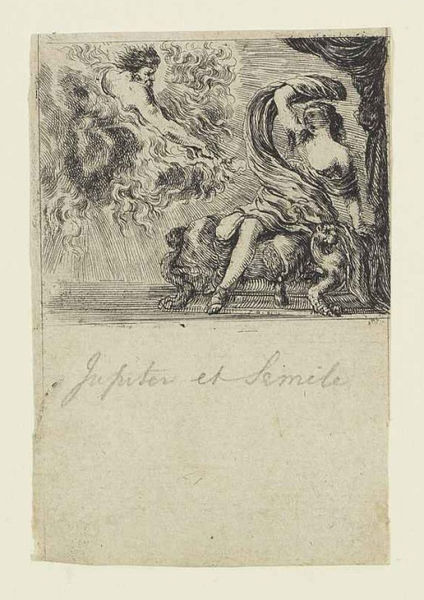
Titel: Jeu de la Mythologie - Jupiter et Semele
Künstler: Stefano della Bella
Standort: Karlsruhe
Institution: Staatliche Kunsthalle Karlsruhe
Schlagwörter: feuer, fuß, gott, hand, himmel, kampf, mann, nackt, umhang, weiß, wolken, sitzen, busen, frankreich, frau, geste, grau, haar, licht, schwarz, skizze, stuhl, zeichnung, dame, schleier, tier, tuch, wolke, alt, arm, falten, mensch, rache, bild, vorhang, erde, wind, rauch, sonne, gewand, haare, sessel, sitzend, decke, blatt, person, rokoko, engel, beine, schrift, welle, papier, sofa, sitz, grafik, graphik, hocker, angst, unglück, bett, faltenwurf, halbnackt, divan, stola, antike, buch, flammen, strahlen, nack, druck, druckgraphik, schnitt, schwarz-weiß, holzstich, radierung, stich, titel, seite, text, überfall, furcht, bleistift, schuh, kunst, mythologie, göttin, einband, römer, liege, linoleum, blitz, griechen, götter, teufel, zeus, mythos, sage, vision, fabelwesen, scwarz, griechenland, wut, erscheinung, macht, heilige, dürer, gottheit, jupiter, kupferstich, vertreibung, zorn, donner, handschrift, abbildung, schutz, feuersbrunst, stuch, und, schuld, tuc, löwenfuß, orpheus, eurydike, demeter, semele, et, seite stich, semile, und semile, bein arm, cheaselonge, verkündigung gott, jungfrau, zeichnung wchwarz-, götterzorn, jupiter et semile, drachenfuß, jupiter und semele, abwehrende geste, jupiter fliegt, linoleu, semide, jupiter et smile, radierung g